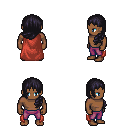
a pixel art fantasy rpg character, male body template, human, dark skin, maroon cape, magenta pants, raven left-swept hairstyle, four views (front, back, left, right), 2x2 character sprite sheet, small pixel art, hard edges, no anti-aliasing